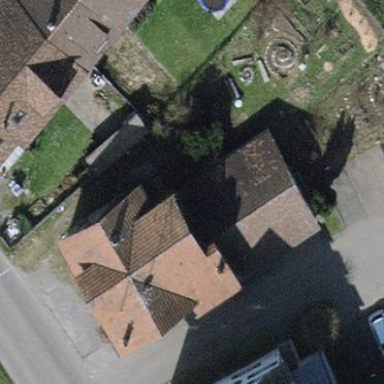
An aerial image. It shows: View of roof of building.